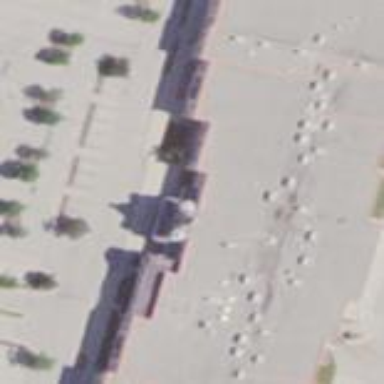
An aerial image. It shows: Cinema building.